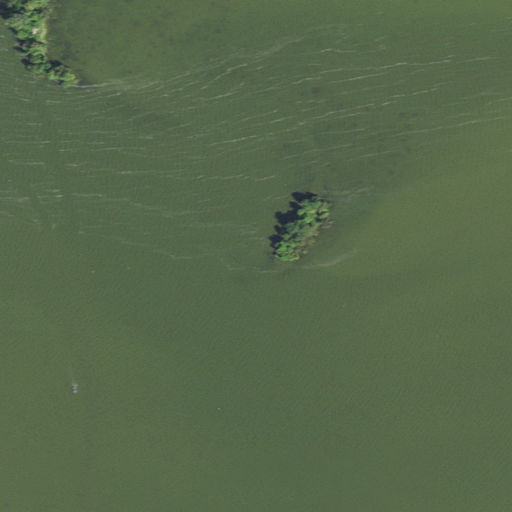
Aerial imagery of island in Wisconsin named McFetridge Island containing open water and herbaceous wetlands